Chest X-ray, AP view. Patient: 56 years old, sex F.
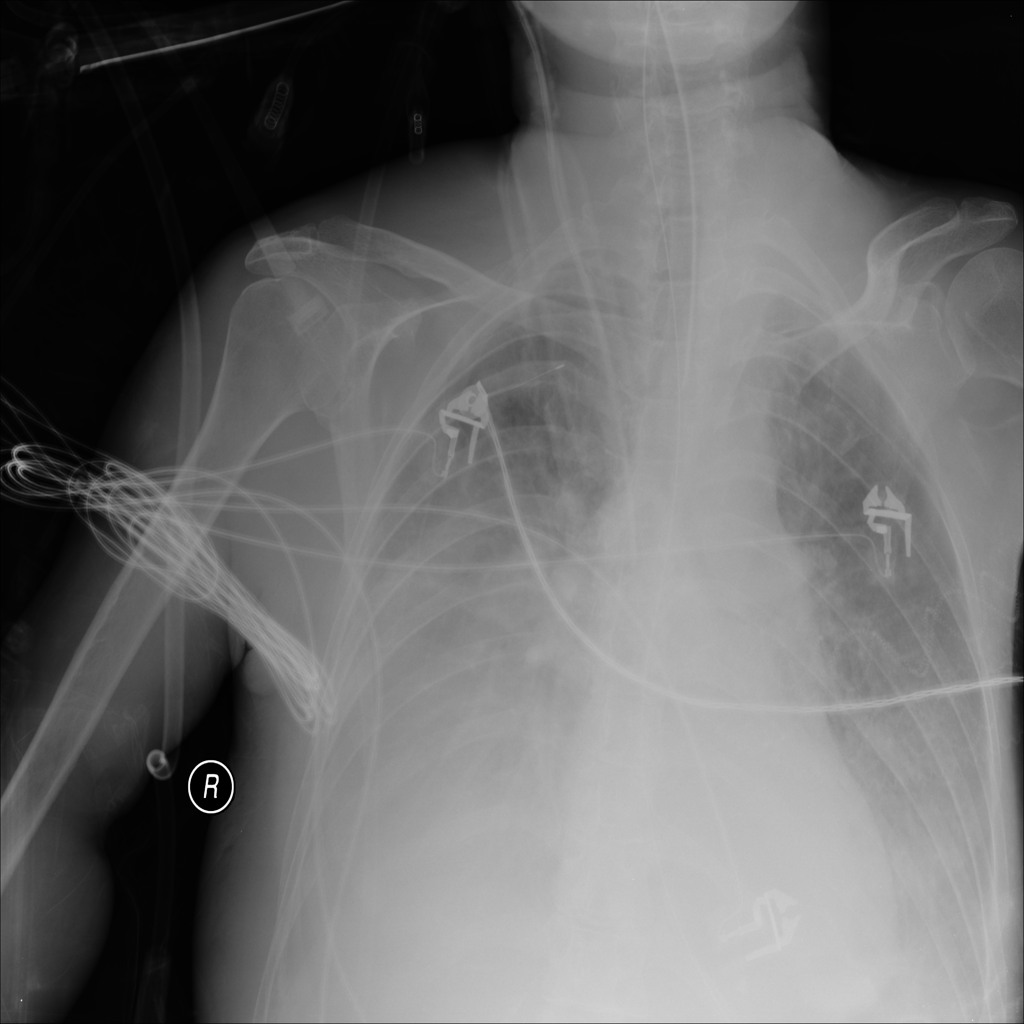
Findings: Consolidation